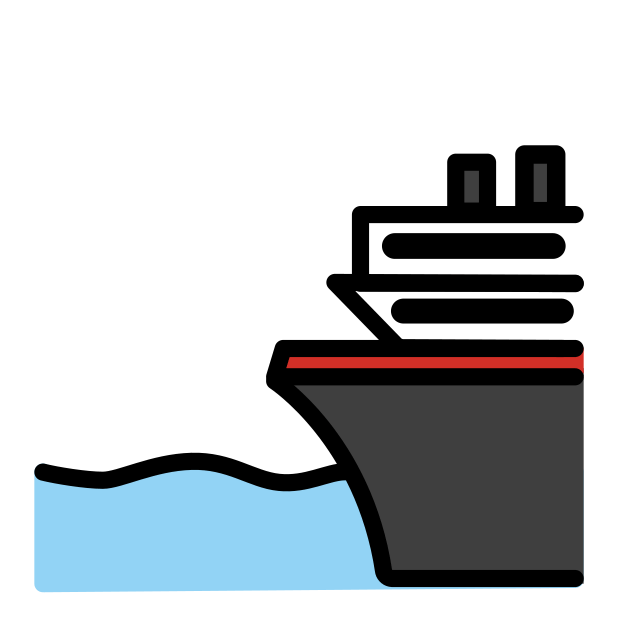
ferry